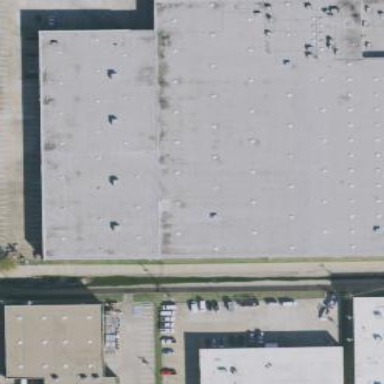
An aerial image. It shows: Warehouse building.